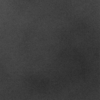
Label: dusty